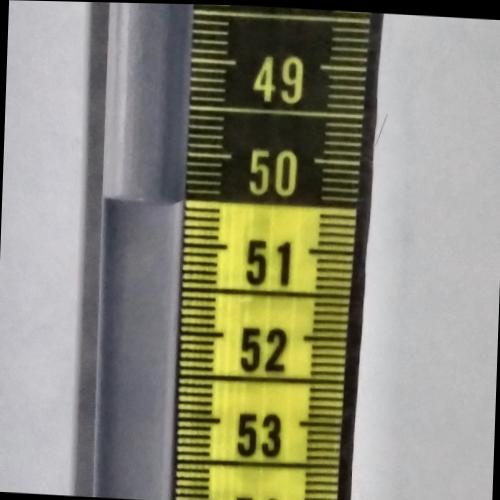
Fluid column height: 50.5 cm